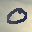
Label: 0